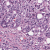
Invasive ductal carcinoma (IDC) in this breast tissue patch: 1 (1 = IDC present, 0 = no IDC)